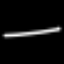
Label: line